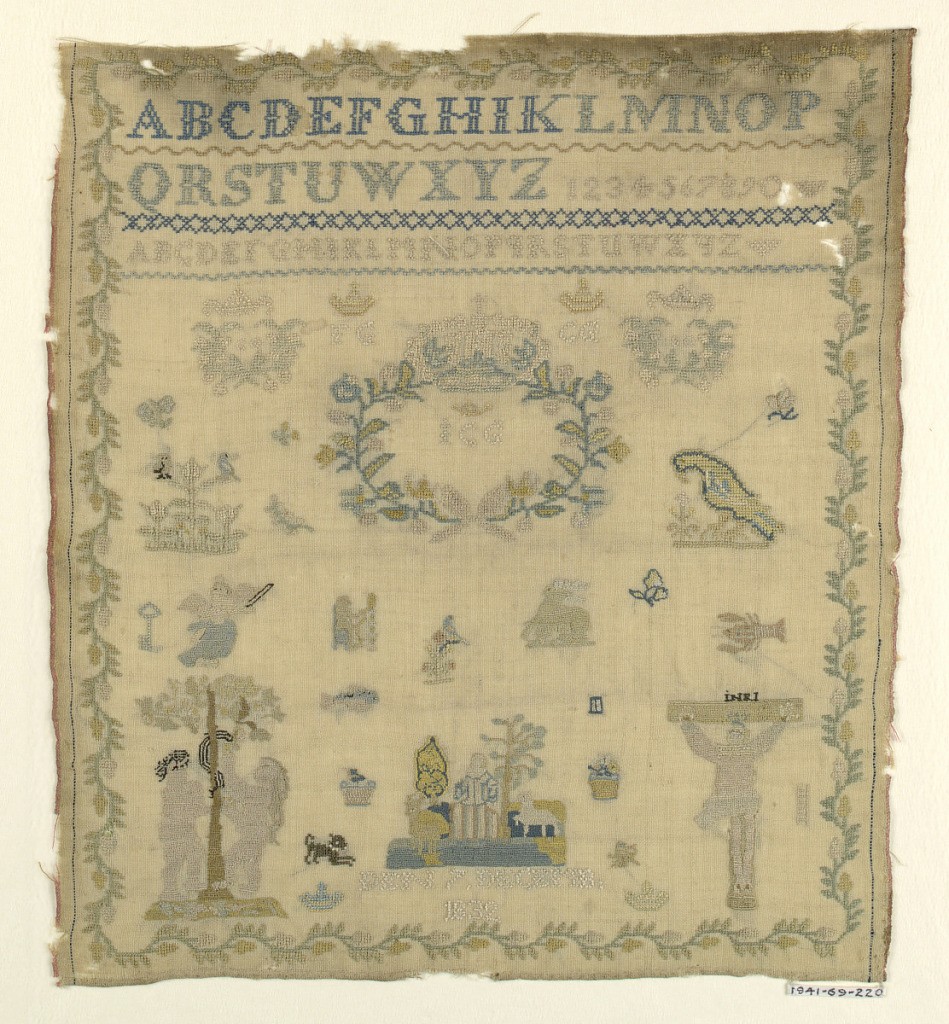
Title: Sampler
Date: December 7, 1832
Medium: silk embroidery, wool foundation Technique: tent and cross stitches on plain weave
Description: Alphabets, numerals, wreaths with initials, birds, animals, and three scenes — the Garden of Eden, Crucifixion, and a landscape of a woman with animals.